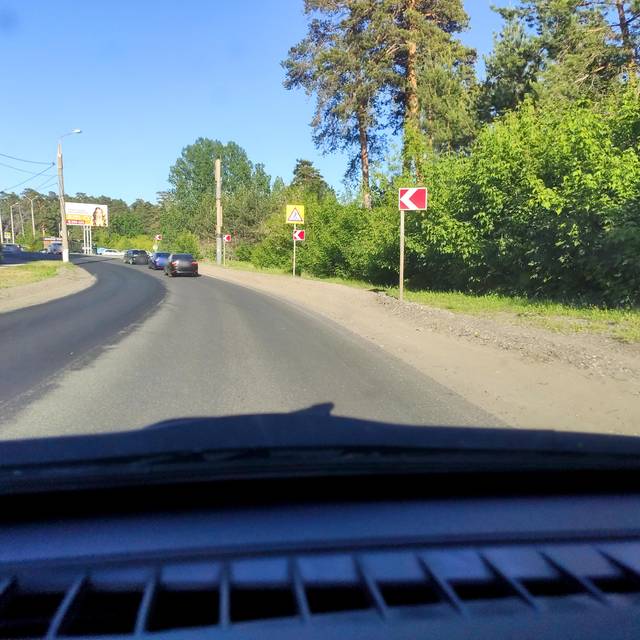
Region: Russia
Coordinates: 53.475, 49.346